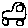
Label: car